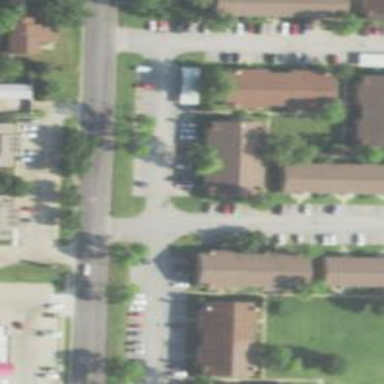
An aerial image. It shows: Living street.